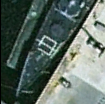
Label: cruiser